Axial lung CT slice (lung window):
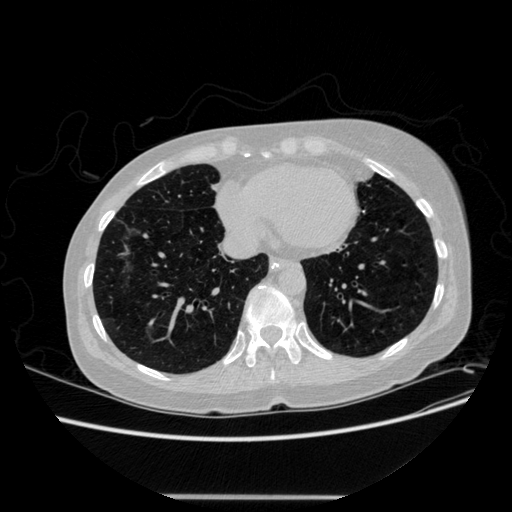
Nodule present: no